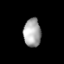
Tissue: lung
Cell type: Epithelial cells
Senescence score: 0.2202
Nuclear area (px): 481
Mean DAPI intensity: 168.692